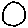
Label: circle